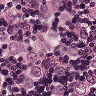
Metastatic tissue present: yes